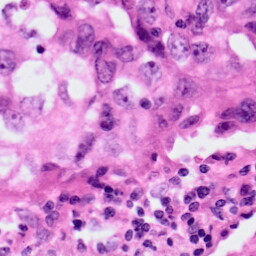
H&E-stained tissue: Lung